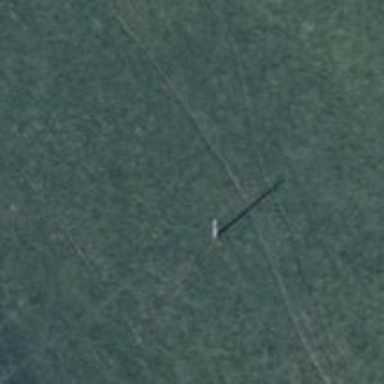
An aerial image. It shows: Minor power line.